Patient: sex F, age 47
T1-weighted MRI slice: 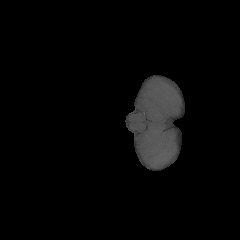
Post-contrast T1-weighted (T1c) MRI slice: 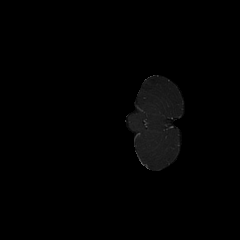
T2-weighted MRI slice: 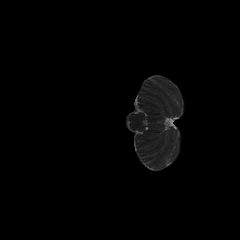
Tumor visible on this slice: no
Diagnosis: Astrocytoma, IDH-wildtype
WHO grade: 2